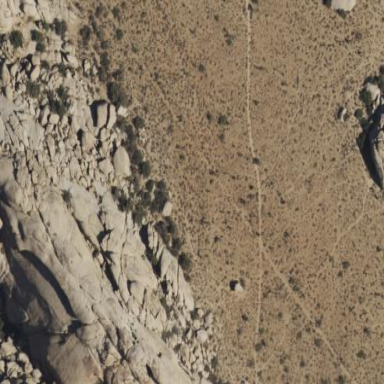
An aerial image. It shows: Landscape dominated by bare rock.